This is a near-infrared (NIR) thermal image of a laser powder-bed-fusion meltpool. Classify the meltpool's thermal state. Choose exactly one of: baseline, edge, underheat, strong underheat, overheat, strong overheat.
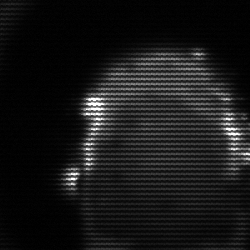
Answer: baseline